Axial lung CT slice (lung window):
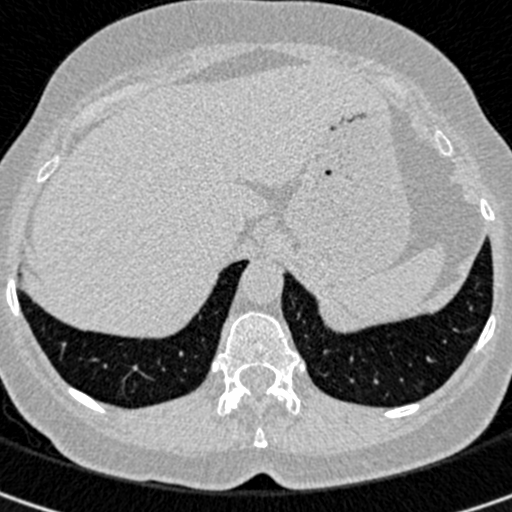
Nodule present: no